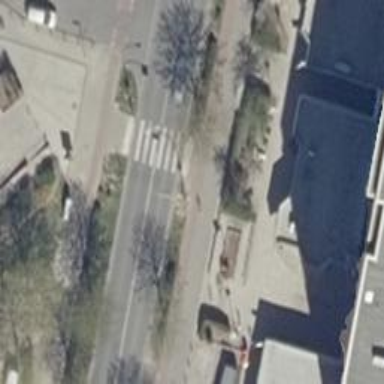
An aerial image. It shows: Zebra crossing on footway.